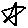
Label: star